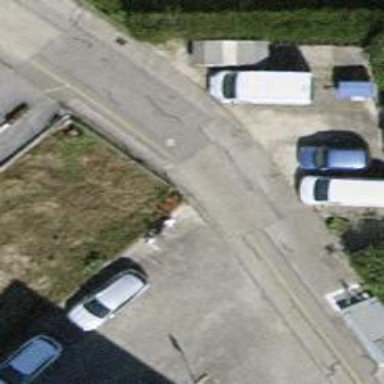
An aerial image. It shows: Living street.